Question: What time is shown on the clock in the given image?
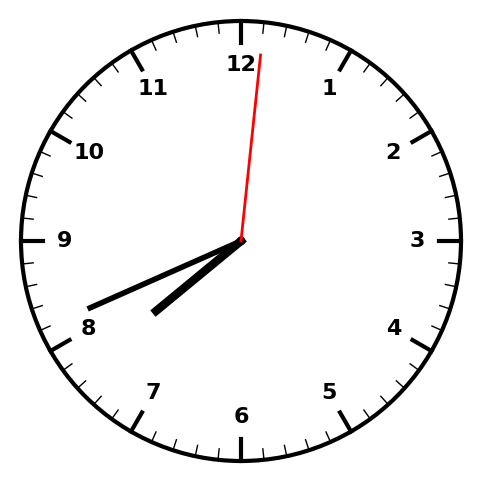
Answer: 07:41:01